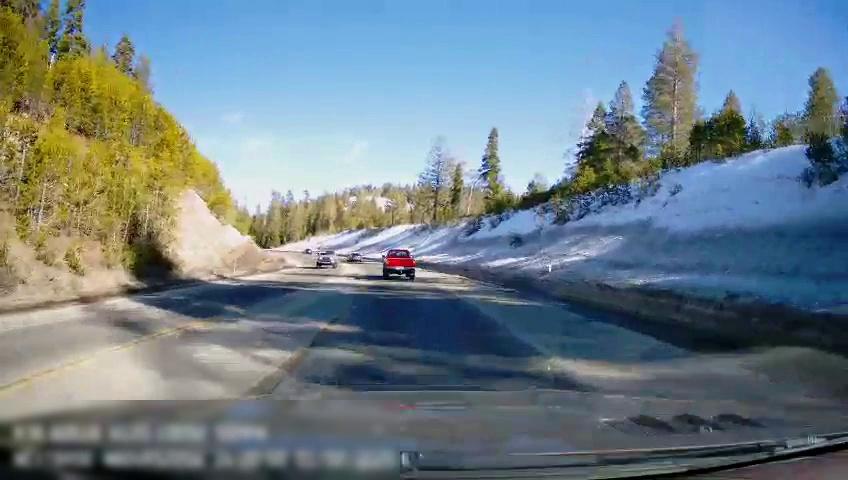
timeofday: Day
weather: Sunny
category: Drivable Space
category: Vehicles | Truck
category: Vehicles | Car
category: Vehicles | SUV
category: Lanes | Current Lane
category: Lanes | Opposite Lane
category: Lanes | Opposite Lane